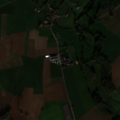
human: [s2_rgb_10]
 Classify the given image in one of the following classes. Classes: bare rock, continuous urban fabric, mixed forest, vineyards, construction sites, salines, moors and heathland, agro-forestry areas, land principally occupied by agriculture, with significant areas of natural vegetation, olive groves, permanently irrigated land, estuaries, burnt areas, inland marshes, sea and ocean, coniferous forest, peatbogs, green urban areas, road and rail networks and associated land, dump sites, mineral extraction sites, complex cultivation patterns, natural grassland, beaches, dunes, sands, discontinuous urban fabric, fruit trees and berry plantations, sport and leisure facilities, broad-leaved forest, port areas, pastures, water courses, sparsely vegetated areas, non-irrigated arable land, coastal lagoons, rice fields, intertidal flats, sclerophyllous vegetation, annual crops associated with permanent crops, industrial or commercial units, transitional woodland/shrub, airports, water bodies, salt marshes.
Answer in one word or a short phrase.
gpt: discontinuous urban fabric, road and rail networks and associated land, non-irrigated arable land, pastures, complex cultivation patterns